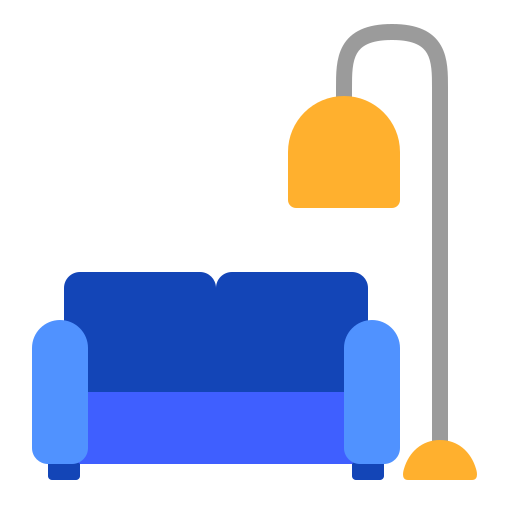
couch and lamp flat